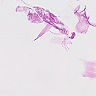
Metastatic tissue present: no